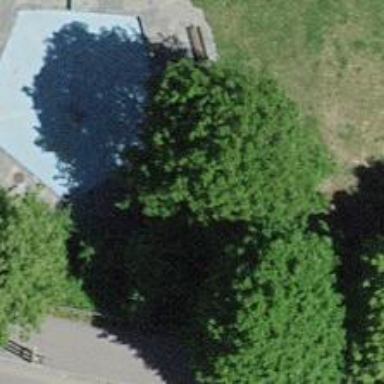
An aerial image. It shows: Picnic table located in leisure land area.